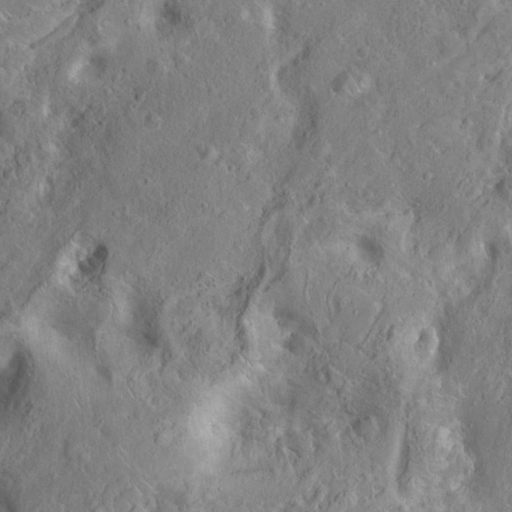
Classes present: Background, Cone